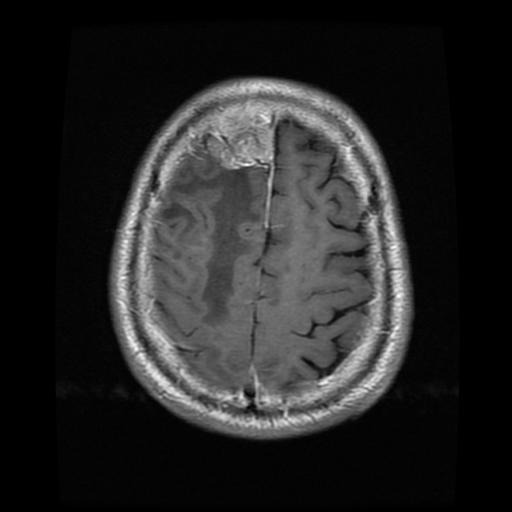
Label: meningioma